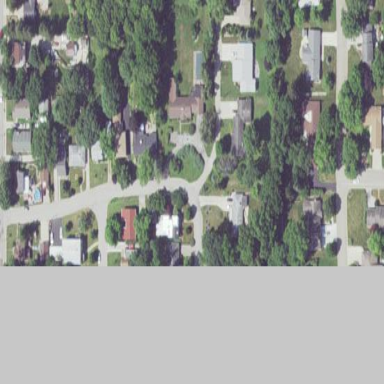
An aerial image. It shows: This residential area consists of single-family homes.